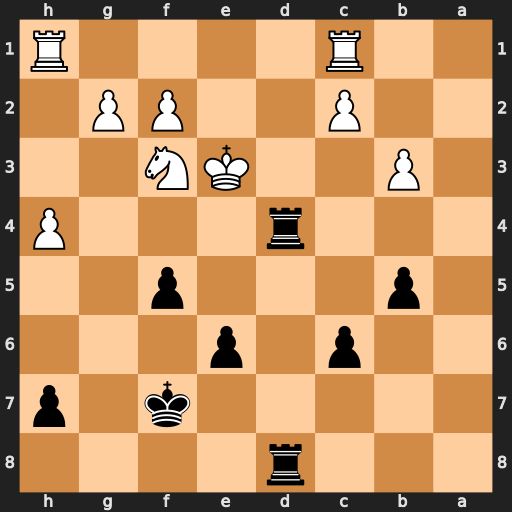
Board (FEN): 3r4/5k1p/2p1p3/1p3p2/3r3P/1P2KN2/2P2PP1/2R4R
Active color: b
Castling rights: -
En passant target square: -
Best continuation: Re4#